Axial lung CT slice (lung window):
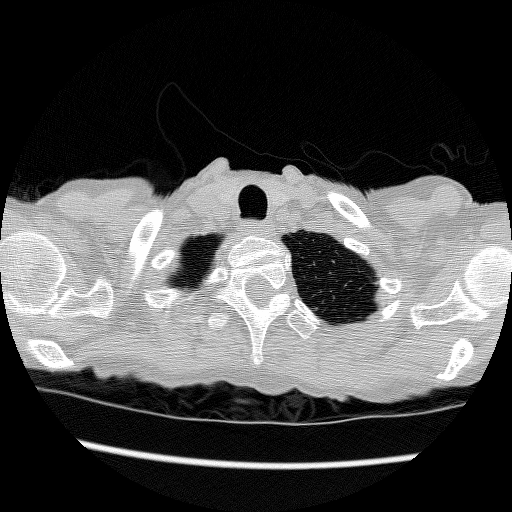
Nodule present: no